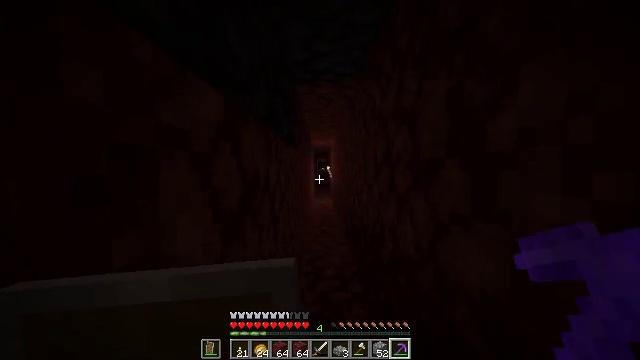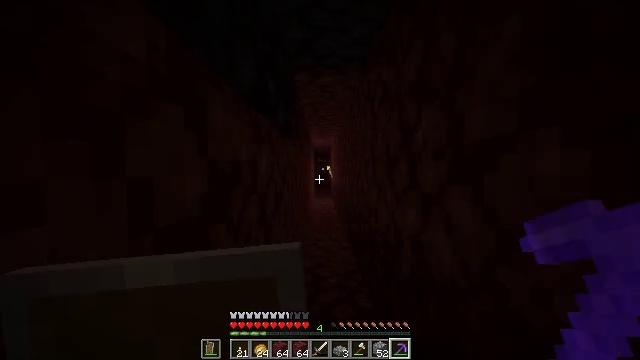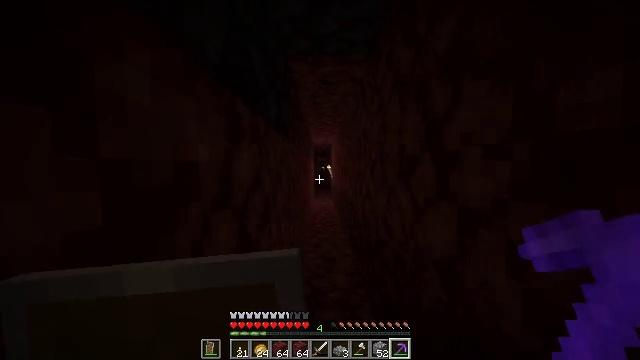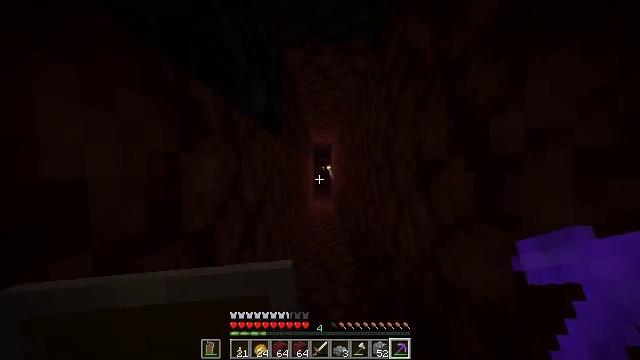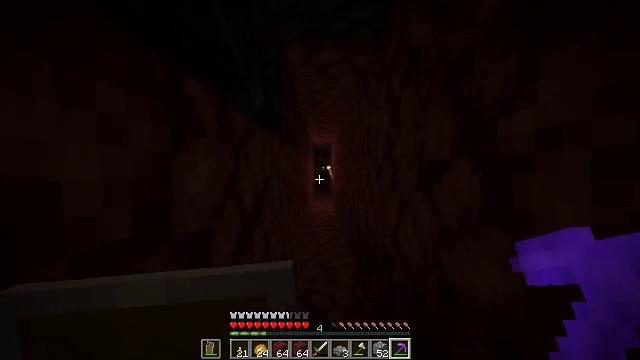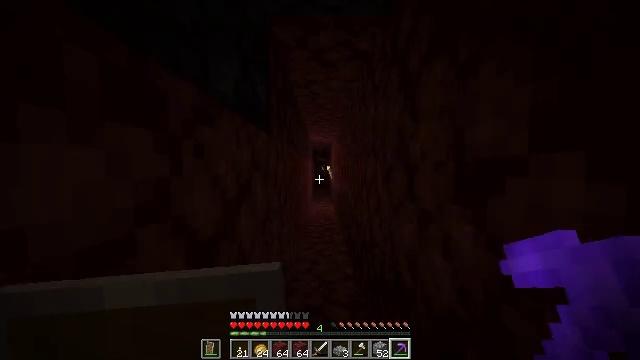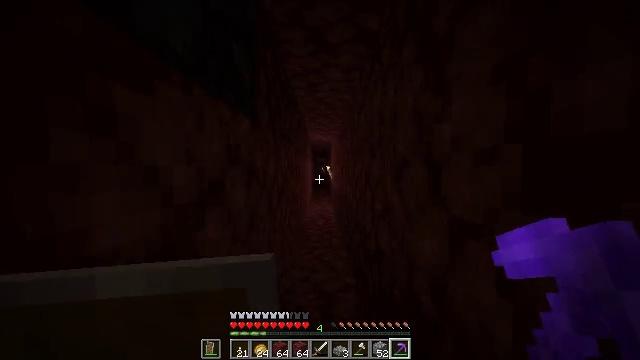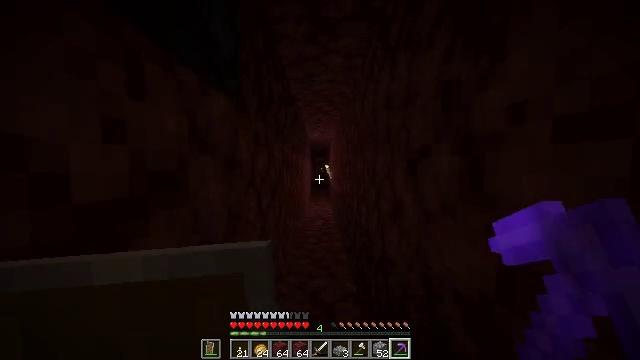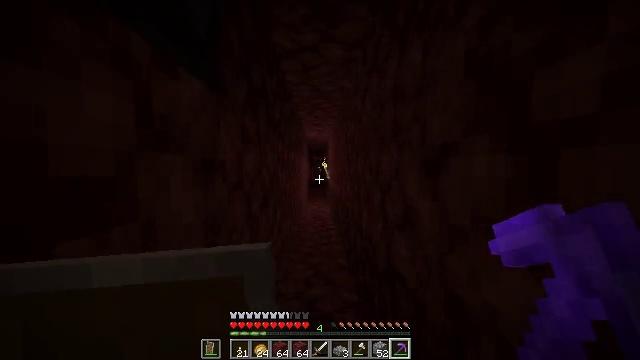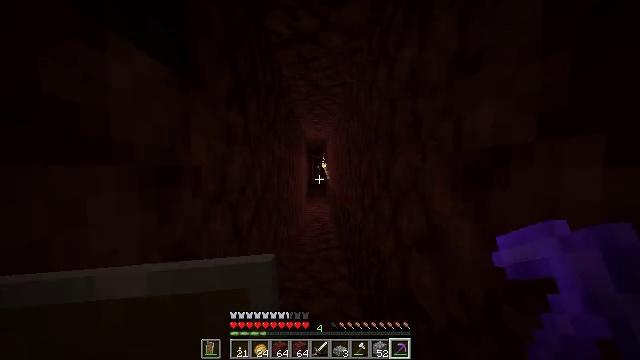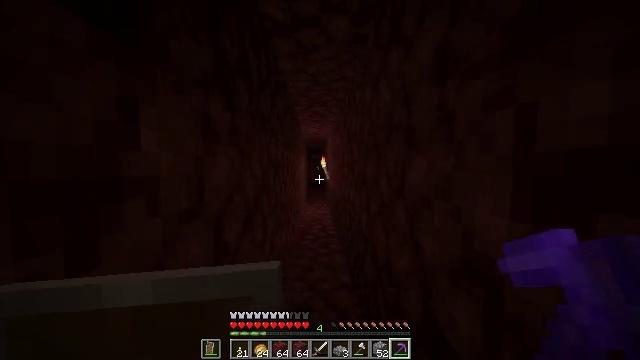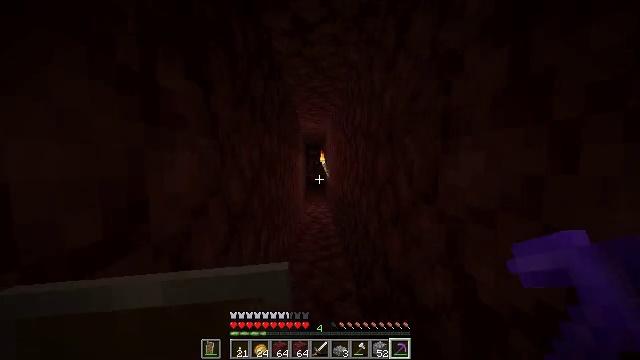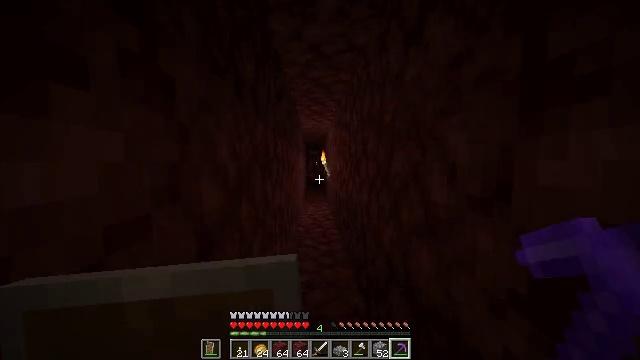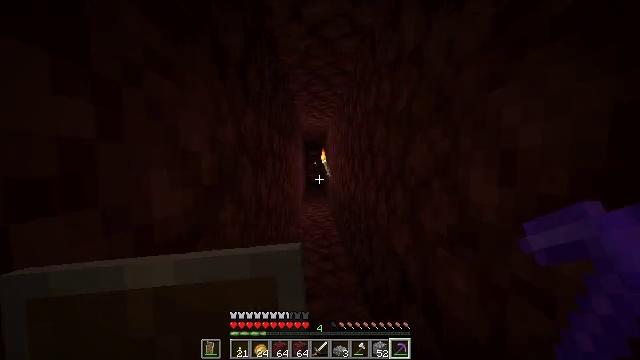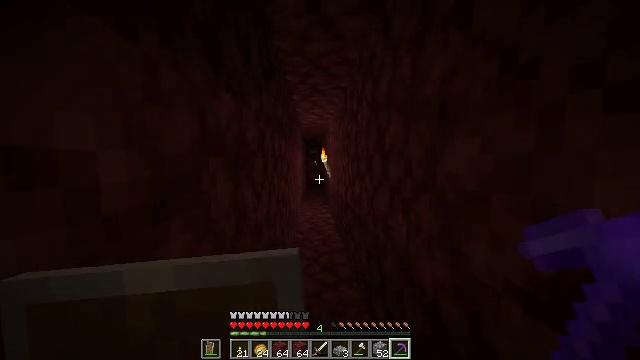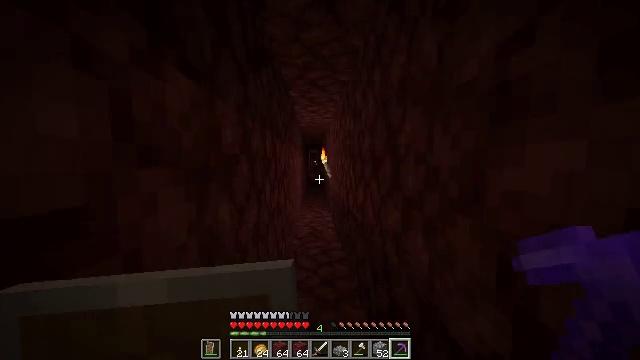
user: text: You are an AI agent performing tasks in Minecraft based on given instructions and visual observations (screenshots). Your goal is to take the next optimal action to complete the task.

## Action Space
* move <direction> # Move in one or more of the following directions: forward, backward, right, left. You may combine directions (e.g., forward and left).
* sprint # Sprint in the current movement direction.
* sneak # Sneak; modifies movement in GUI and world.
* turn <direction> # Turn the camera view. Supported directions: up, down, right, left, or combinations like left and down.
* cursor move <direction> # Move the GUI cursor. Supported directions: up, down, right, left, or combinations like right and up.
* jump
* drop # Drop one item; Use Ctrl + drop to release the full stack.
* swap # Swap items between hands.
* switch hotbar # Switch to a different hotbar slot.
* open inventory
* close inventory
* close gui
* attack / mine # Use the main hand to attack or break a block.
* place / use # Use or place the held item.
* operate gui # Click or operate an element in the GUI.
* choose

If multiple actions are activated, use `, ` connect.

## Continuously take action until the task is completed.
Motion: motion action
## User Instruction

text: craft item air
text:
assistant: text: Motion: move forward
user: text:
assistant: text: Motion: move forward
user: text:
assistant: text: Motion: move forward
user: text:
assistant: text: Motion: move forward
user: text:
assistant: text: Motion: move forward
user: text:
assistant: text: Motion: move forward
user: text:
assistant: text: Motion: move forward
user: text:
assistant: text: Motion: move forward
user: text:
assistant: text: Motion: move forward
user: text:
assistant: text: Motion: move forward
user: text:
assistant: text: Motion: move forward, turn down
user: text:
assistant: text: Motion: move forward
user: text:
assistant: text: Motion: move forward
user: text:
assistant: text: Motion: move forward
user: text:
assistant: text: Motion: move forward
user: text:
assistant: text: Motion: move forward
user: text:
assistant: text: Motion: move forward
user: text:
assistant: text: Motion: move forward
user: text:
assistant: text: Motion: move forward
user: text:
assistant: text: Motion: move forward
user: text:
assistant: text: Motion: move forward
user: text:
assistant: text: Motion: move forward
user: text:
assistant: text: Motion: move forward
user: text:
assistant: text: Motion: move forward
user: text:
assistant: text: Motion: move forward
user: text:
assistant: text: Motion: move forward, turn down
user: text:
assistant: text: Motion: move forward
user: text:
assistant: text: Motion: move forward
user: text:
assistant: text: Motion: move forward
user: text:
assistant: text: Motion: move forward